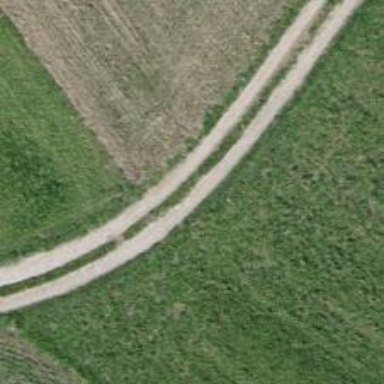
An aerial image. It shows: Unpaved track road with grade3 tracktype.